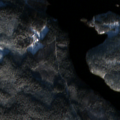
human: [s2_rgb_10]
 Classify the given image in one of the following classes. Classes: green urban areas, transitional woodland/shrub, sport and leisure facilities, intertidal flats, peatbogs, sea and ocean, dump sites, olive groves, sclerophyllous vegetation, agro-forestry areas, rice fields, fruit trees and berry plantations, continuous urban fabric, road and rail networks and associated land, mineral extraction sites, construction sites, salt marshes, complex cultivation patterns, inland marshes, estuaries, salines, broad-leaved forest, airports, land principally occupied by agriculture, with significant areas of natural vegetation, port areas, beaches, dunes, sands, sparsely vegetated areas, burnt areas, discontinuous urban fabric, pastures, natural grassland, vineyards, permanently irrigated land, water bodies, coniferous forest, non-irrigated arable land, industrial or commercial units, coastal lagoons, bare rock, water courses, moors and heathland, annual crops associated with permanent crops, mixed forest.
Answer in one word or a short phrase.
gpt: coniferous forest, mixed forest, water bodies